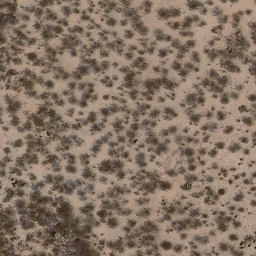
Label: chaparral